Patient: sex F, age 43
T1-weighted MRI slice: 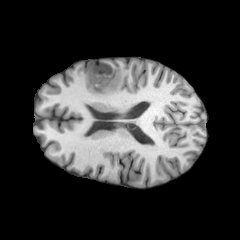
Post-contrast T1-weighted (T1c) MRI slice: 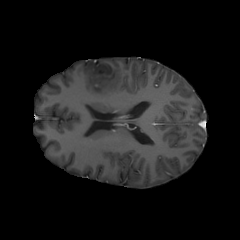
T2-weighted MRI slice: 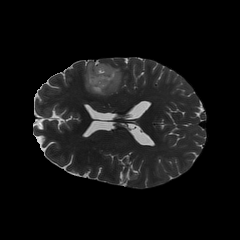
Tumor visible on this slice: yes
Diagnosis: Oligodendroglioma, IDH-mutant, 1p/19q-codeleted
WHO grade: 2